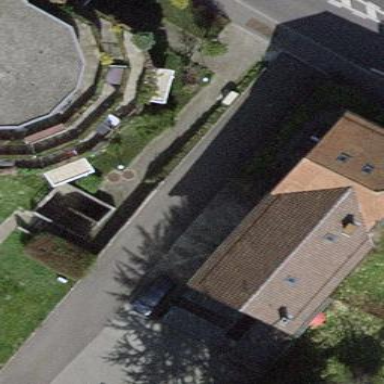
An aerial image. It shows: Detached building with hipped roof.